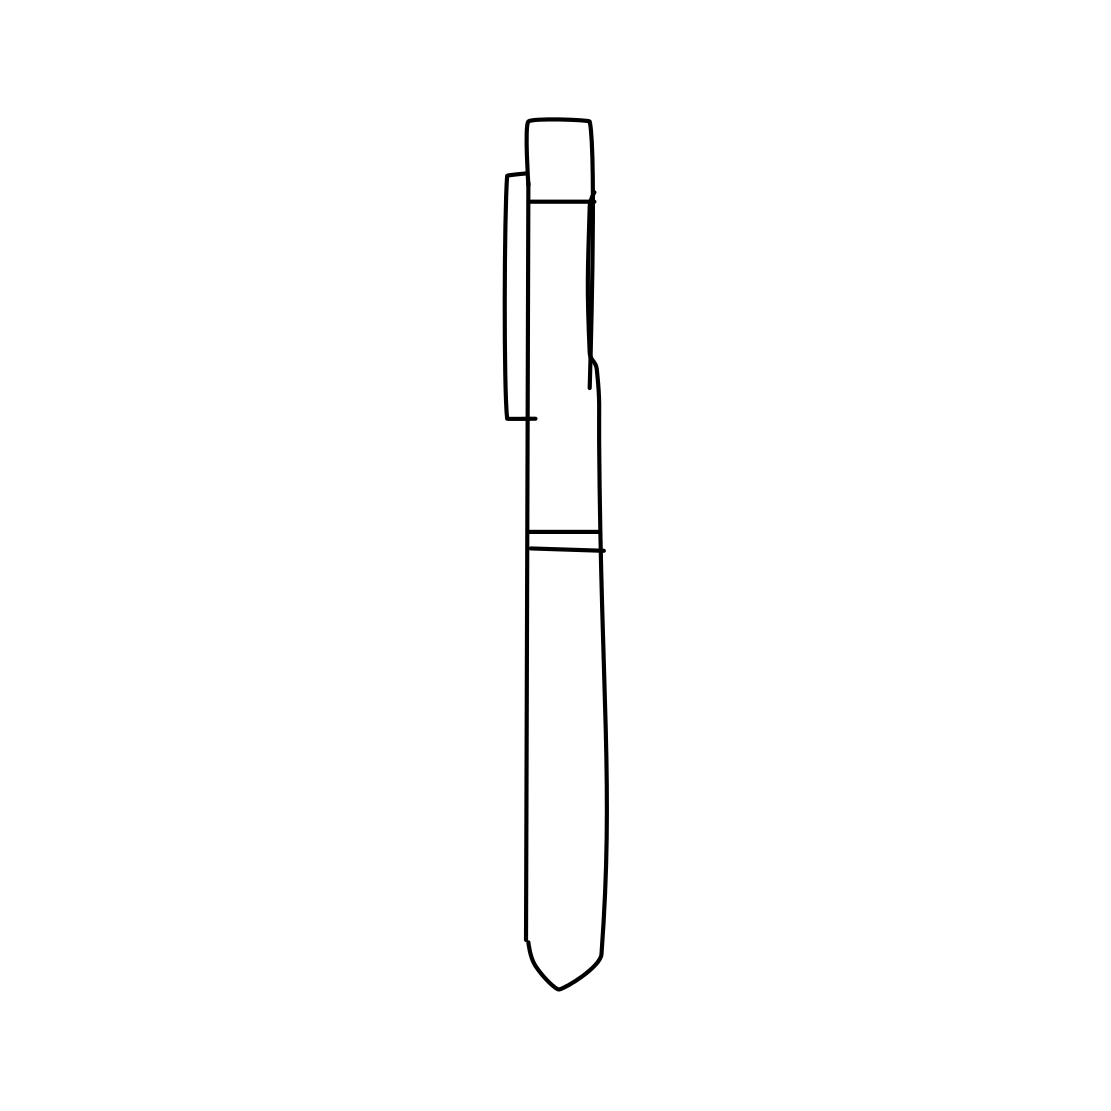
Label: pen